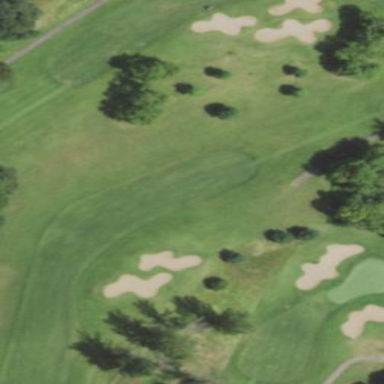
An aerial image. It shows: Area with grass used as rough in golf course.